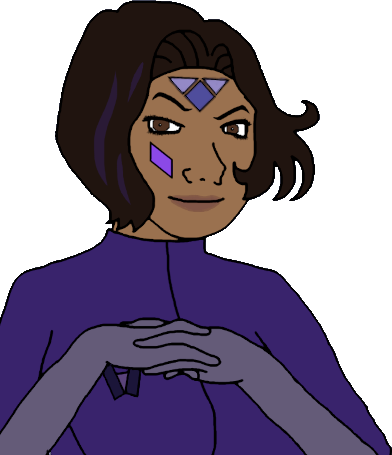
Label: 5_Abusive_Wife